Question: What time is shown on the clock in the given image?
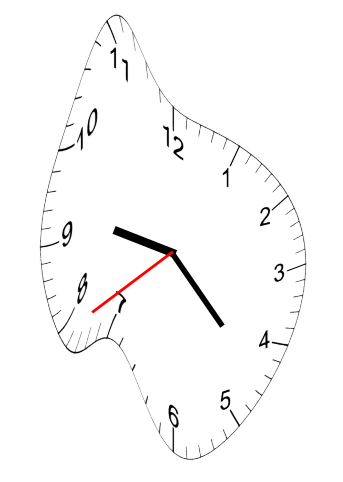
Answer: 09:22:39